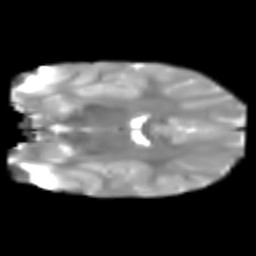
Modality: T2w
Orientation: coronal
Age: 6
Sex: male
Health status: healthy